Interaction volume radius: 5 \u00c5
Interaction volume height: 15 \u00c5
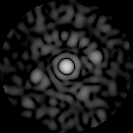
Disorder parameter: 0.8606